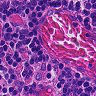
Metastatic tissue present: no